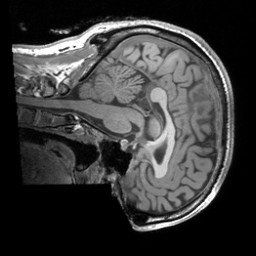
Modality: T1w
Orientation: sagittal
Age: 31
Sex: male
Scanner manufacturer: siemens
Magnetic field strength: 3 T
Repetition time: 1.9 s
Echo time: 0.00252 s